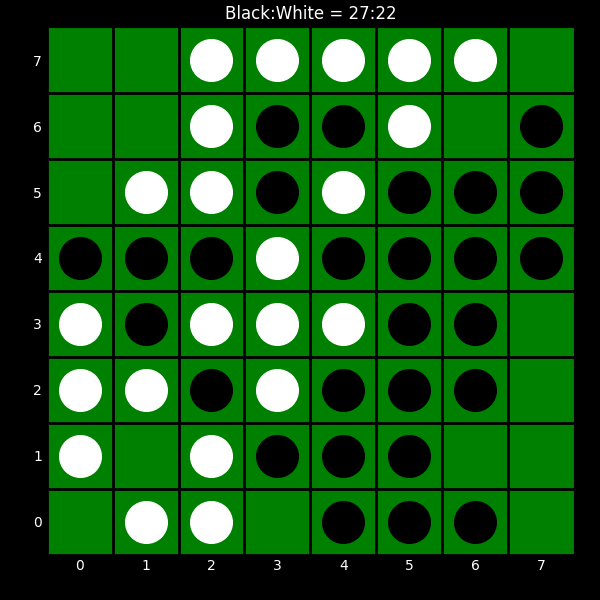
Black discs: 27
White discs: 22